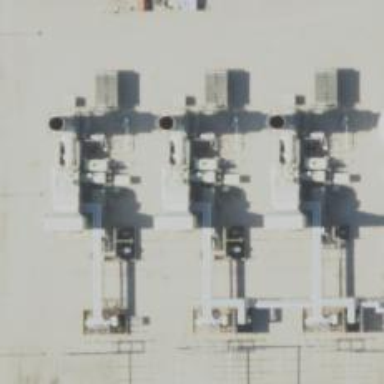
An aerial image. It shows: Gas turbine power generator.